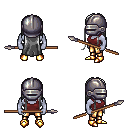
a pixel art fantasy rpg character, male body template, dark elf, purple skin, maroon pirate shirt, gold greaves, gray extra-long hairstyle, metal helm, gold boots, spear, four views (front, back, left, right), 2x2 character sprite sheet, small pixel art, hard edges, no anti-aliasing